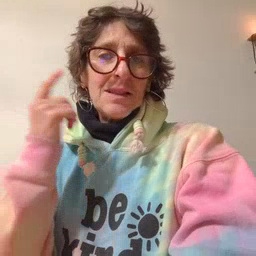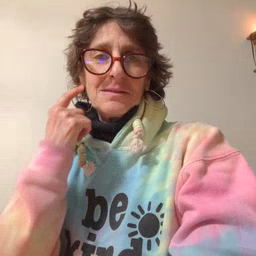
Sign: listen